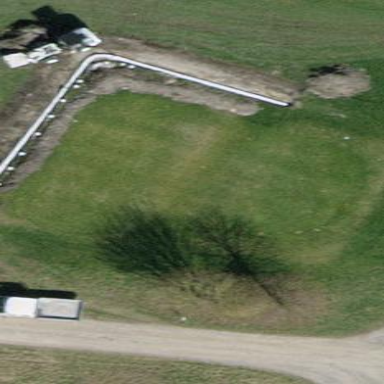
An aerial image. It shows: Golf tee on grassy land.